Question: i am using tinymce to make rich text area input and i have a css styled dropdown menu (only css, no javascript). the problem is, the dropdown menu is conflicting with tinymce.
i am giving a snapshot of the problem

here is my css for my drop down menu
'''
#menu, #menu ul{
margin:0 90px;
padding:0 10px;
list-style-type:none;
list-style-position:outside;
position:relative;
line-height:1.5em;
}
#menu a{
display:block;
padding: 5px 15px 5px 15px;
border-top: 1px solid #ffffff;
color:#fff;
text-decoration:none;
background: #1D2D4F;
margin-left: 1px;
white-space: nowrap;
}
#menu a:hover{
background-color:#475A7F;
}
#menu li{
float:left;
position:relative;
width: 150px;
}
#menu ul {
position:absolute;
display:none;
width:11.3em;
margin: 0 -10px;
}
#menu li ul a{
width:11.3em;
height:auto;
float:left;
}
#menu ul ul{
top:auto;
}
#menu li ul ul {
left:12em;
margin:0px 0 0 10px;
}
#menu li:hover ul ul, #menu li:hover ul ul ul, #menu li:hover ul ul ul ul{
display:none;
}
#menu li:hover ul, #menu li li:hover ul, #menu li li li:hover ul, #menu li li li li:hover ul{
display:block;
}
.clear{
clear:both; !important
height:0;
font-size: 1px;
line-height: 0px;
}
'''
how do i fix this problem?
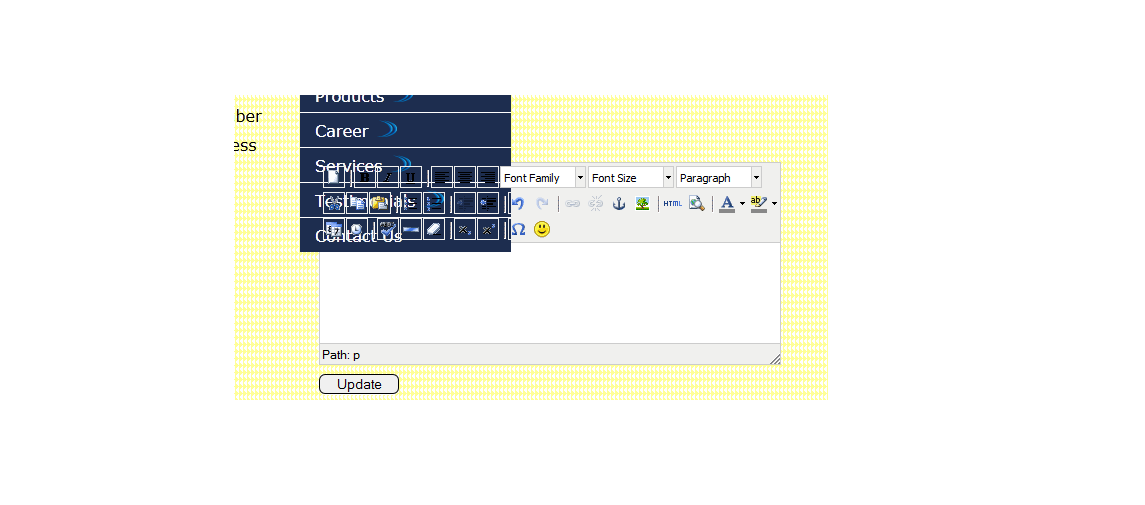
Answer: Have you tried adding a 'z-index:100;' to the drop down menu?
The number 100 is just for test, you can change it to another number later.